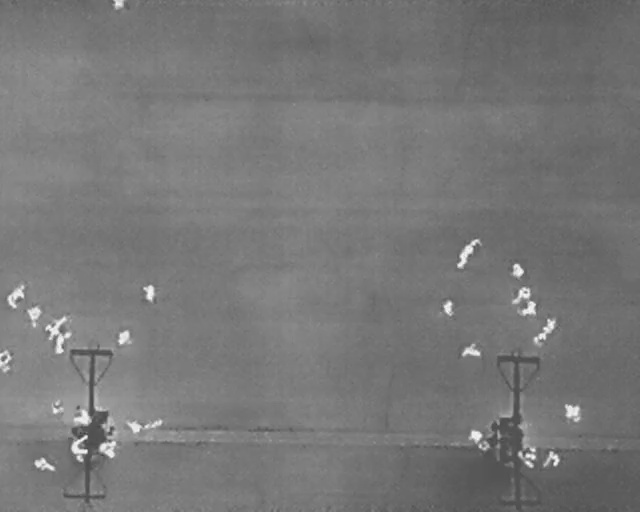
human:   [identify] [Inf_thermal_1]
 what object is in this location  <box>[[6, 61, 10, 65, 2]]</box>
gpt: <ref>1 large person at the left</ref>